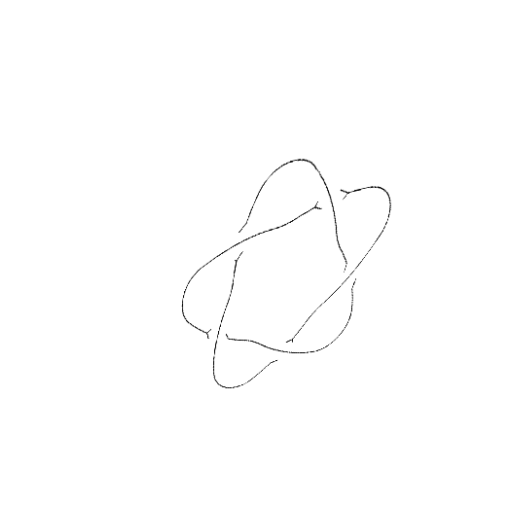
Crossing number: 5